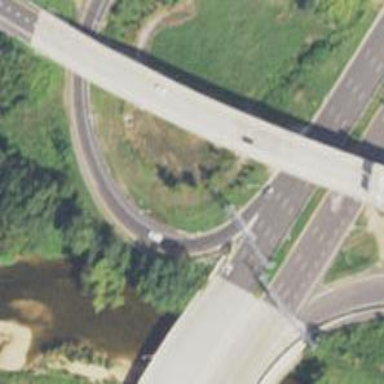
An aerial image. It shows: Asphalt motorway link.